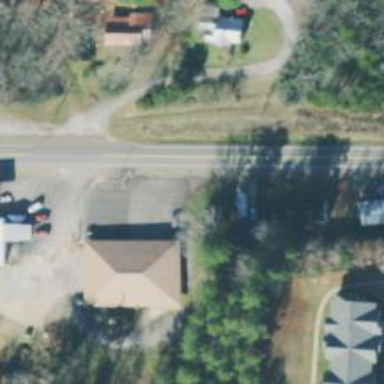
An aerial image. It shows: Veterinary facility.